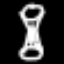
Label: hourglass